Question: I am making the game battleships in PHP and I need to make it so that the computer randomly chooses 5 coordinates(x, y), and they have to be in a straight line (column or row). How do I make it so the coordinates are in a line and how do I connect the coordinates to the table cells?
Here's what I have so far:
'''
<?php
session_start();
$i=0;
$start=1;
$st=65;
$l=0;
$polje=array();
$x=(mt_rand(0, 10));
$y=(mt_rand(0, 10));
for($q=0; $q<5; $q++){
$polje[$l]=array($x, $y);
}
echo "<table id='table'>
";
while ($i<11){
$ascii=chr($st);
echo "<tr>";
for($k=0; $k<11; $k++, $start++){
if($k==0){
echo "<td>$i</td>";
}
else if($i==0){
echo "<td class='td2'>$ascii</td>";
$ascii++;
}
else{
echo "<td class='td1'> </td>";
}
}
echo "</tr>";
$i++;
}
?>
'''
This is what the table looks like:

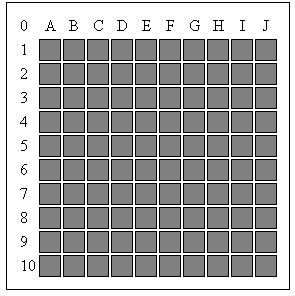
Answer: I like this kind of challenge.
Of course, there is a lot of ways, better ways to do this, with OOP, but you can get the point.
Read the comments through the code and if you have any doubts feel free to ask.
I did some treatment to avoid ships overlapping each other, and random deployment.
'''
const BOARD_SIZE = 10; //10x10 board
const SUBMARINE = 1;
const DESTROYER = 2;
const BATTLESHIP = 3;
const AIRCRAFTCARRIER = 4;
$ships_available = [];
//populate with some data based on game rule
array_push($ships_available, SUBMARINE);
array_push($ships_available, SUBMARINE);
array_push($ships_available, DESTROYER);
array_push($ships_available, DESTROYER);
array_push($ships_available, DESTROYER);
array_push($ships_available, BATTLESHIP);
array_push($ships_available, BATTLESHIP);
array_push($ships_available, AIRCRAFTCARRIER);
$board = [];
while(count($ships_available) > 0) {
deployShip($board, $ships_available);
}
$lastColumnLetter = chr(ord('A')+ BOARD_SIZE-1);
//print table
echo "<table border='1' align='center'>";
echo "<tr><td></td><td>".implode('</td><td>',range(1, BOARD_SIZE))."</td></tr>";
for($i = 'A'; $i <= $lastColumnLetter; $i++) {
echo "<tr><td>".$i."</td>";
for($j=0; $j < BOARD_SIZE; $j++) {
echo "<td align='center'>";
echo $board[$i][$j] ?: '&nbsp;&nbsp;&nbsp;&nbsp;';
echo "</td>";
}
echo "</tr>";
}
echo "</table>";
exit;
function array_merge_custom($array1, $array2) {
foreach($array2 as $key => $value) {
foreach($value as $k => $v) {
$array1[$key][$k] = $v;
}
}
return $array1;
}
function deployShip(&$board, &$ships_available) {
$randomShipKey = array_rand($ships_available);
$ship = $ships_available[$randomShipKey];
$beginCoordinates = getRandomCoordinates();
$coordinates = getShipCoordinates($board, $beginCoordinates, $ship);
if(!$coordinates) {
return false;
}
unset($ships_available[$randomShipKey]);
$board = array_merge_custom($board,$coordinates);
}
function getRowNumberByLetter($letter) {
return array_search($letter, range('A','Z'));
}
function getRowLetterByNumber($number) {
$letters = range('A','Z');
return $letters[$number];
}
function getRandomCoordinates() {
return ['row' => chr(mt_rand(ord('A'), (ord('A') + BOARD_SIZE-1))), 'col' => mt_rand(0,BOARD_SIZE -1)];
}
function getShipCoordinates($board, $beginCoordinates, $ship) {
if(isset($board[$beginCoordinates['row']][$beginCoordinates['col']])) {
return false; //anchor position already taken
}
if($ship == 1) {
$return[$beginCoordinates['row']][$beginCoordinates['col']] = 1;
return $return;
}
$shipArraySize = $ship -1;
$directions = ['left', 'right', 'up', 'down'];
$tries = 10;
while($tries > 0) {
$tries--;
$direction = $directions[array_rand($directions)];
$return = [];
switch($direction) {
case 'left':
if(($beginCoordinates['col'] - $shipArraySize) < 0) { //check if can go left
break;
}
for($colBegin = ($beginCoordinates['col'] - $shipArraySize), $colEnd = $beginCoordinates['col']; $colBegin <= $colEnd; $colBegin++) {
if(!empty($board[$beginCoordinates['row']][$colBegin])) {
break 2;
} else {
$return[$beginCoordinates['row']][$colBegin] = $ship;
}
}
return $return;
case 'right':
if(($beginCoordinates['col'] + $shipArraySize) > BOARD_SIZE -1) { //check if can go right
break;
}
for($colBegin = $beginCoordinates['col'], $colEnd = ($beginCoordinates['col'] + $shipArraySize); $colBegin <= $colEnd; $colBegin++) {
if(!empty($board[$beginCoordinates['row']][$colEnd])) {
break 2;
} else {
$return[$beginCoordinates['row']][$colBegin] = $ship;
}
}
return $return;
case 'up':
if((getRowNumberByLetter($beginCoordinates['row']) - $shipArraySize) < 0) { //check if can go up
break;
}
for($rowBegin = (getRowNumberByLetter($beginCoordinates['row']) - $shipArraySize), $rowEnd = getRowNumberByLetter($beginCoordinates['row']); $rowBegin <= $rowEnd; $rowBegin++) {
if(!empty($board[getRowLetterByNumber($rowBegin)][$beginCoordinates['col']])) {
break 2;
} else {
$return[getRowLetterByNumber($rowBegin)][$beginCoordinates['col']] = $ship;
}
}
return $return;
case 'down':
if((getRowNumberByLetter($beginCoordinates['row']) + $shipArraySize) > BOARD_SIZE -1) { //check if can go down
break;
}
for($rowBegin = getRowNumberByLetter($beginCoordinates['row']), $rowEnd = (getRowNumberByLetter($beginCoordinates['row']) + $shipArraySize); $rowBegin <= $rowEnd; $rowBegin++) {
if(!empty($board[getRowLetterByNumber($rowBegin)][$beginCoordinates['col']])) {
break 2;
} else {
$return[getRowLetterByNumber($rowBegin)][$beginCoordinates['col']] = $ship;
}
}
return $return;
}
}
return false;
}
'''